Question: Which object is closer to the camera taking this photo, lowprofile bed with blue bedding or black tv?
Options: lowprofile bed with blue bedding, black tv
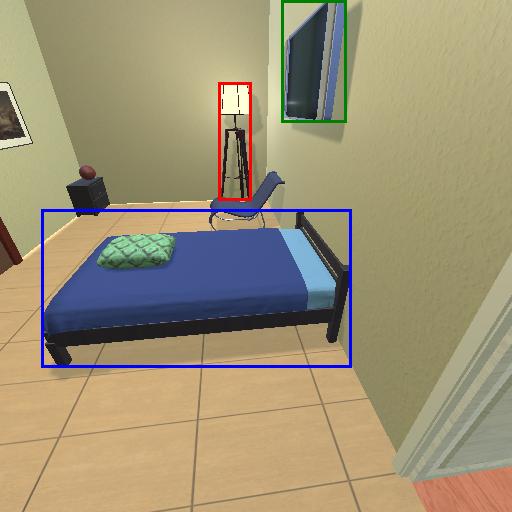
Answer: lowprofile bed with blue bedding